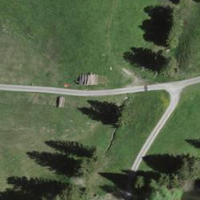
EUNIS habitat code: 25
Species observed at this site:
Epipactis palustris